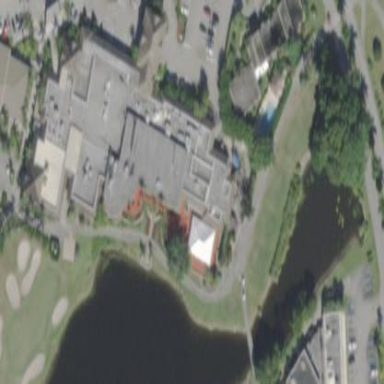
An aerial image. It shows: Clubhouse building associated with golf course.